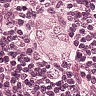
Metastatic tissue present: yes